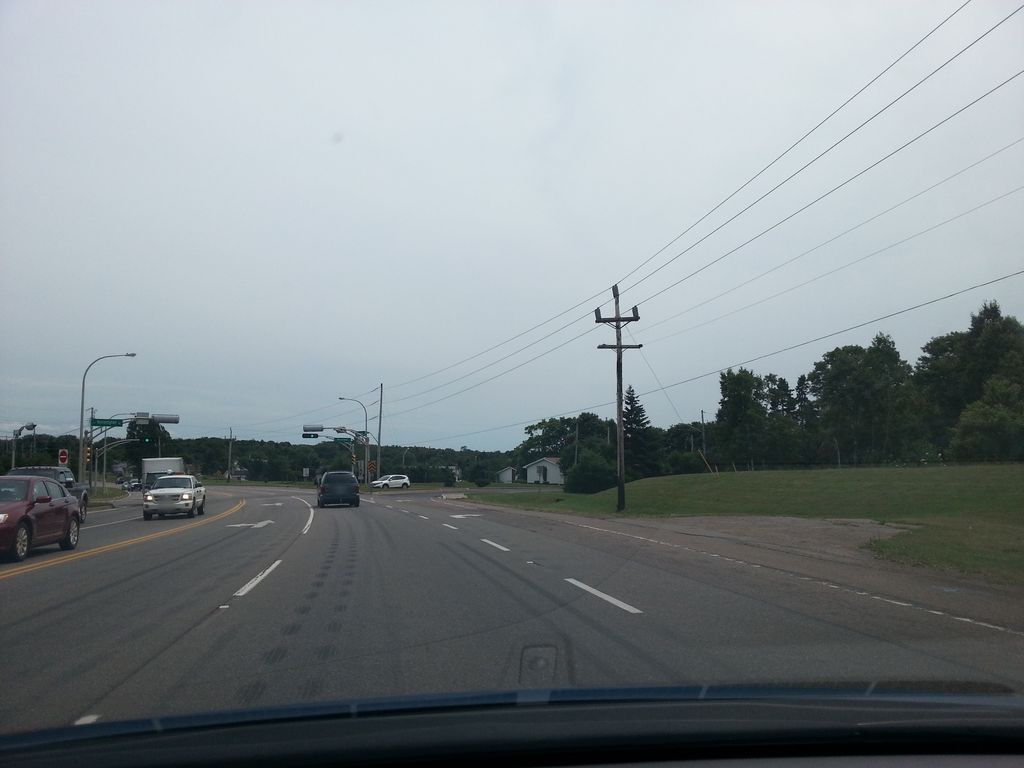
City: charlottetown